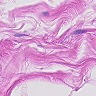
Metastatic tissue present: no